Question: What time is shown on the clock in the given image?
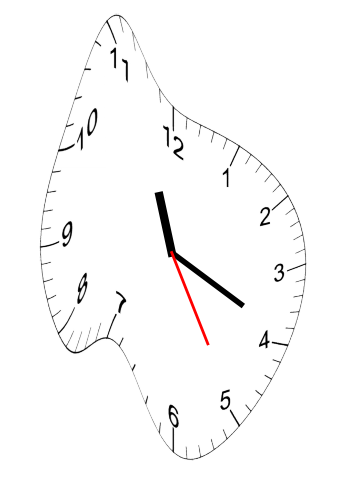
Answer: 11:19:25